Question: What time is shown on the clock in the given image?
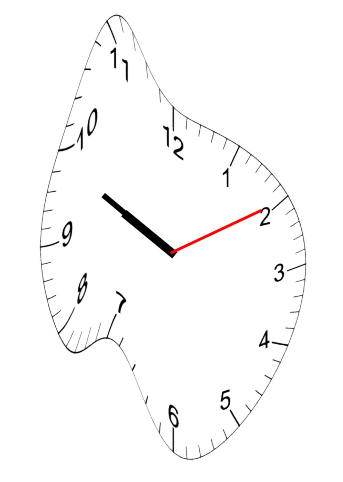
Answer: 09:49:10